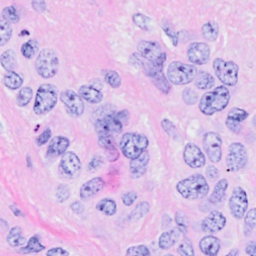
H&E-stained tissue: Breast